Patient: sex F, age 66
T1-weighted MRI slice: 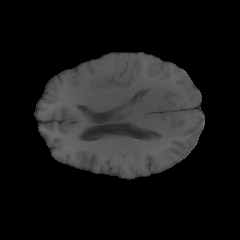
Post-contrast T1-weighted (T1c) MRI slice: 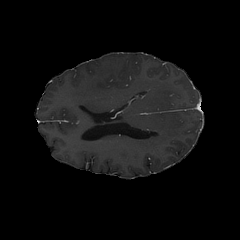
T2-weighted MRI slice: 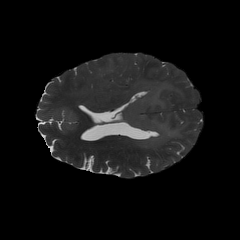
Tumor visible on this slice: yes
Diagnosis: Astrocytoma, IDH-wildtype
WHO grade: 2